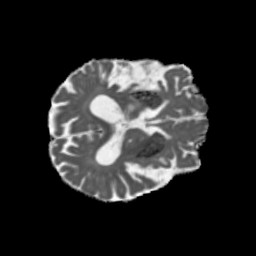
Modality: MD
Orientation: axial
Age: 71
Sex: male
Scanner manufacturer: siemens
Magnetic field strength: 3 T
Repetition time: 5.47 s
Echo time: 0.0854 s